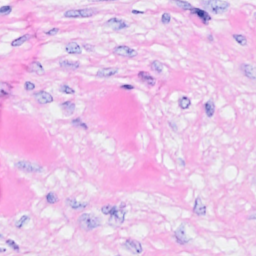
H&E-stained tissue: Breast